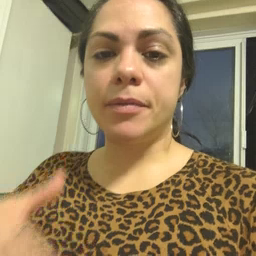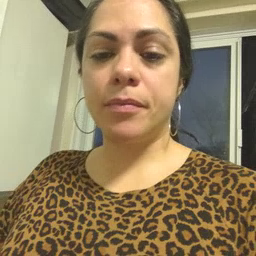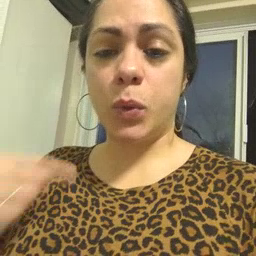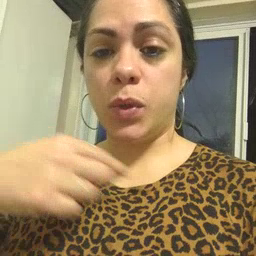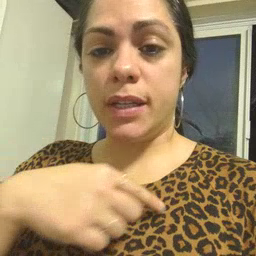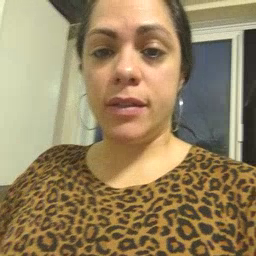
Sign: weus